Aerial crown-view tile of a tropical tree (Barro Colorado Island, Panama), acquired 20250124:
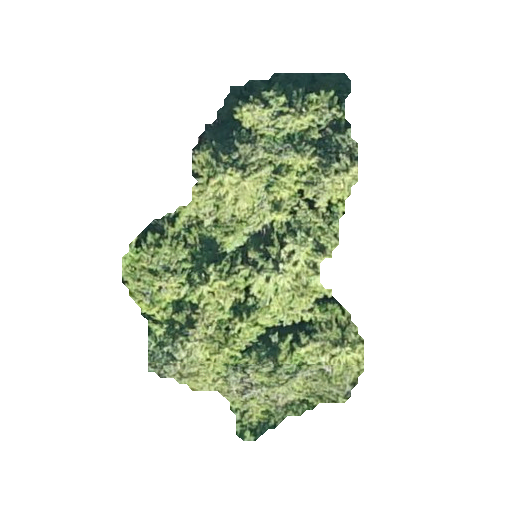
Species: Quararibea stenophylla
GBIF accepted scientific name: Quararibea stenophylla
Crown area: 86.884 m²